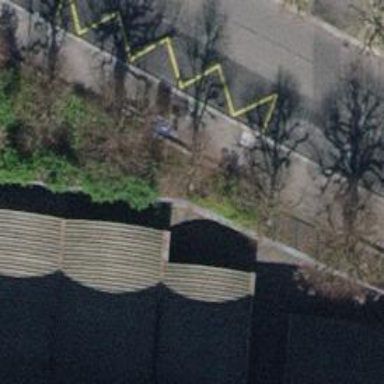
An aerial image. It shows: Avenue of trees.